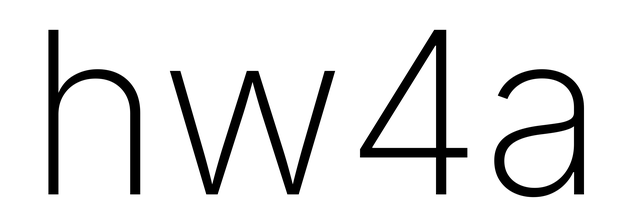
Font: Inter_ExtraLight